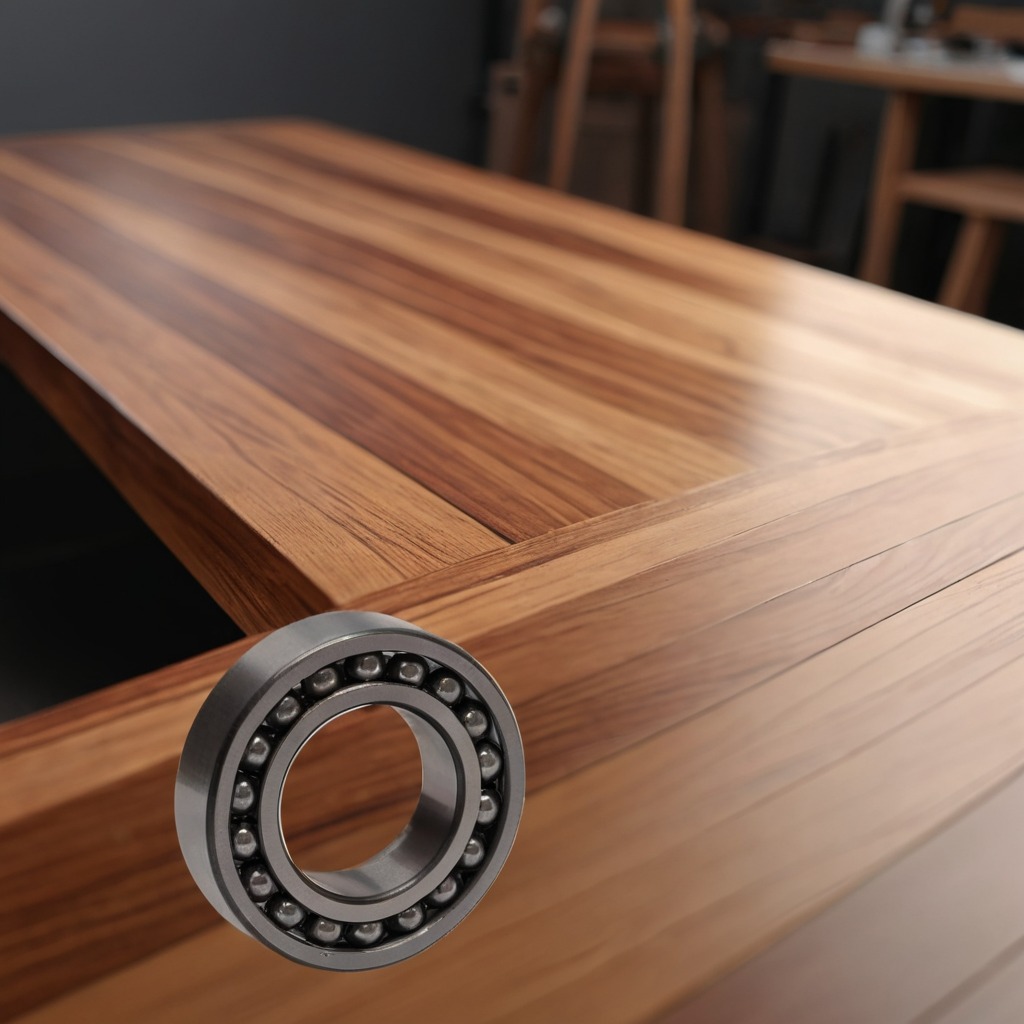
A metal ball bearing is lying on the wooden table.